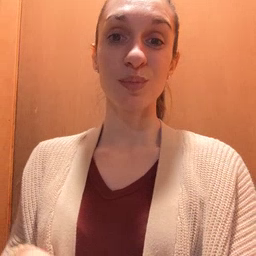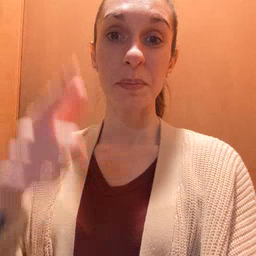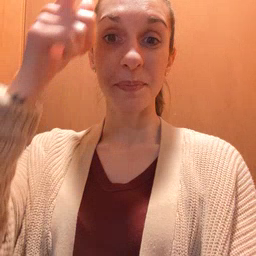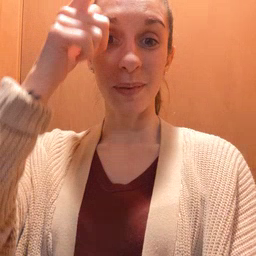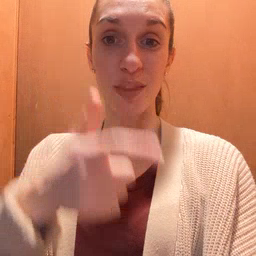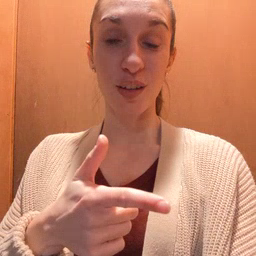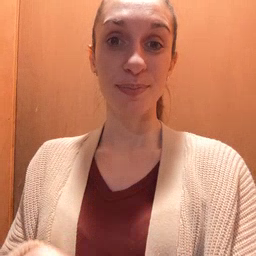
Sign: brother